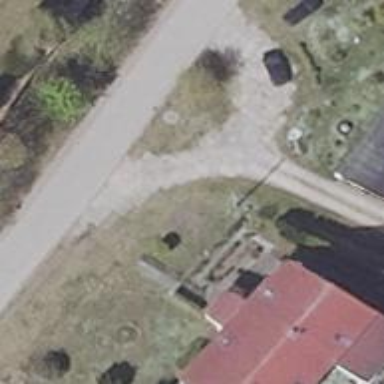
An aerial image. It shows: Driveway.